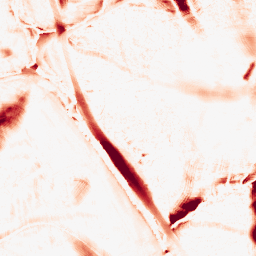
Category: morphological
Decomposition family: morphological_ellipse
Decomposition parameters: operation: opening
width: 30
height: 50
Upsampling method: bicubic_3x
Upsampling parameters: scale: 3
Upsampling scale: 3